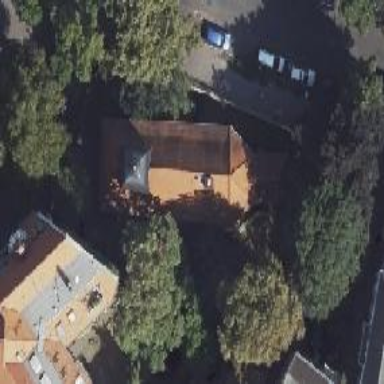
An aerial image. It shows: View of roof edge.